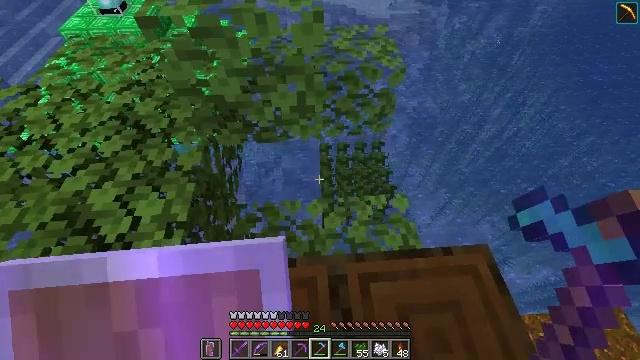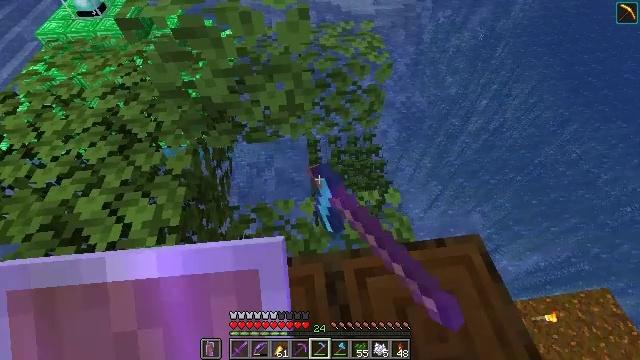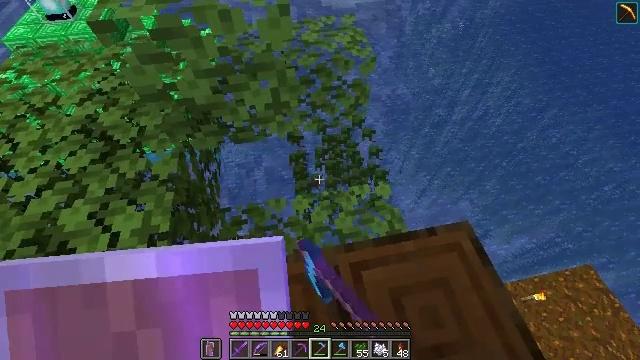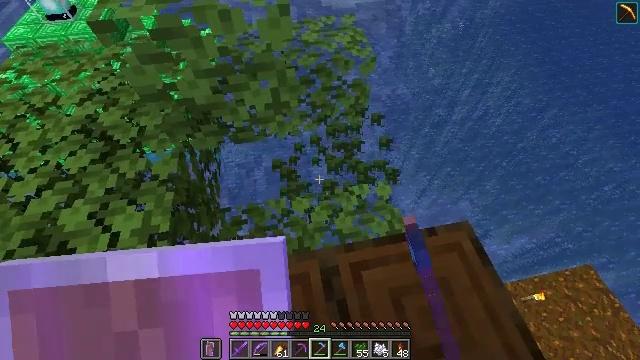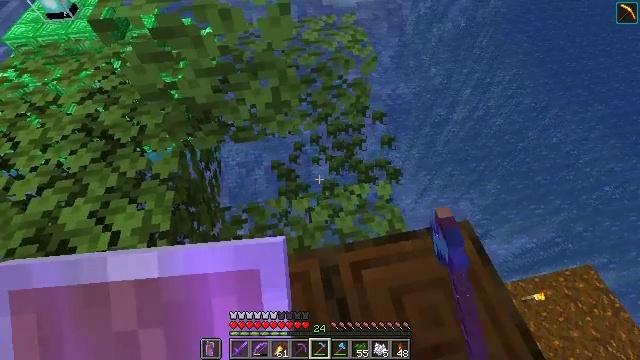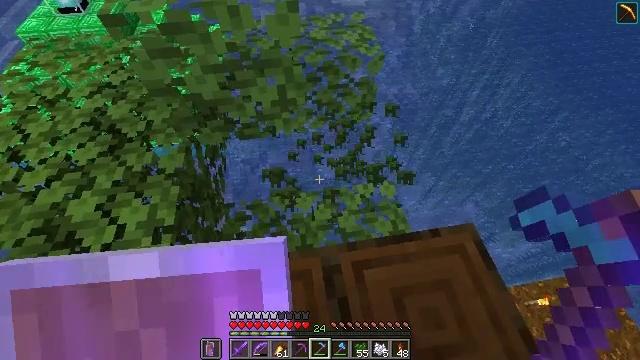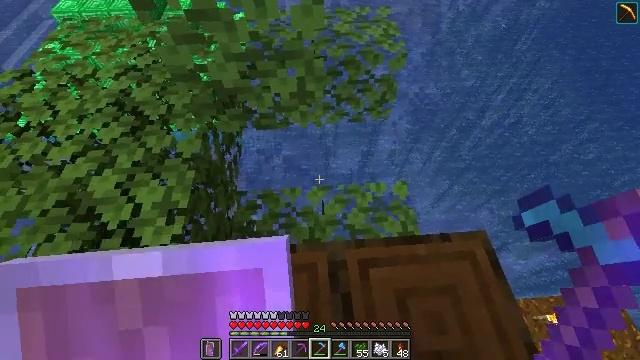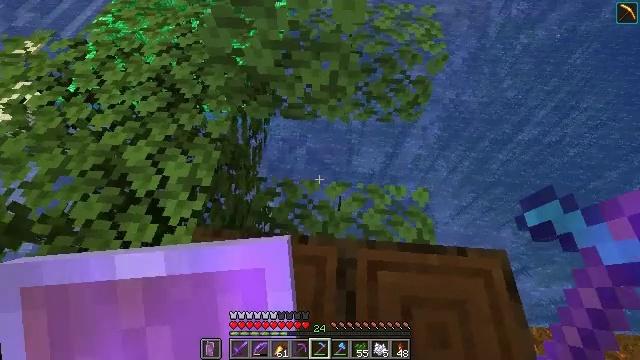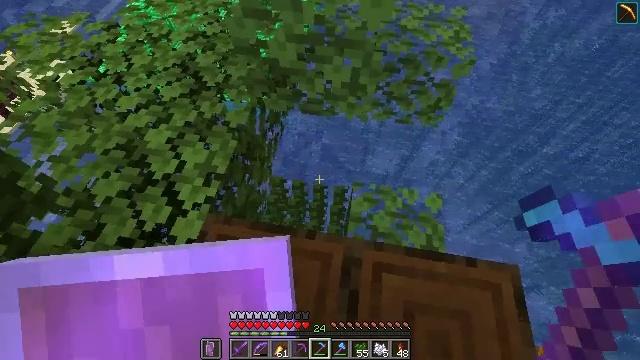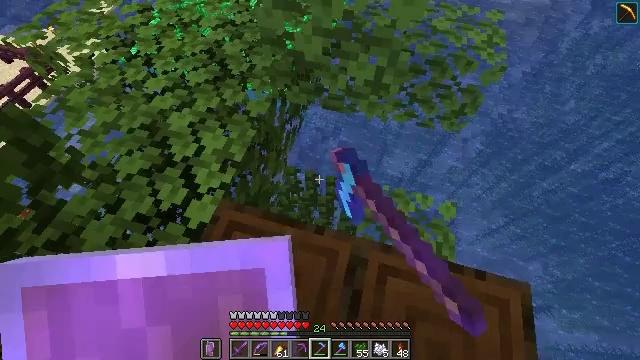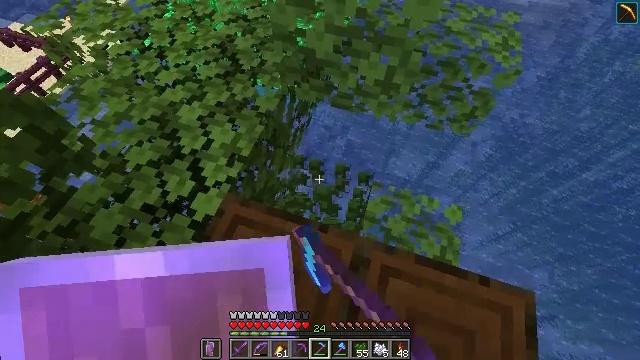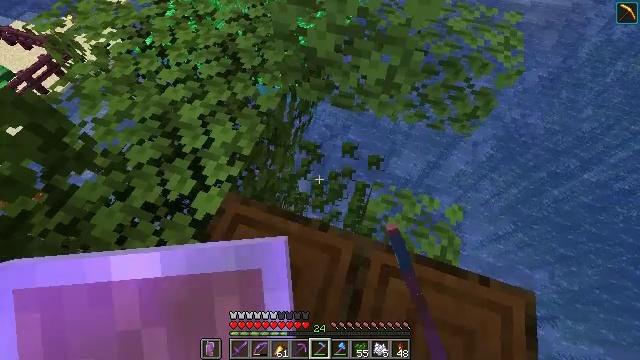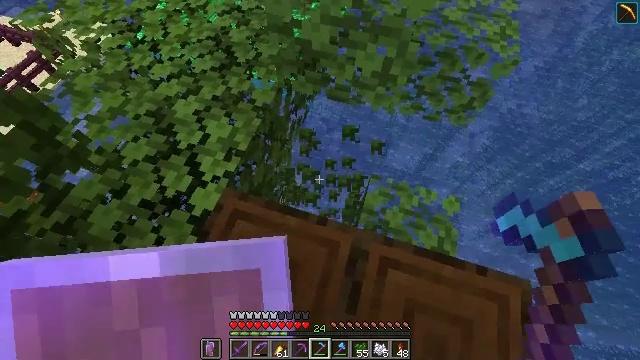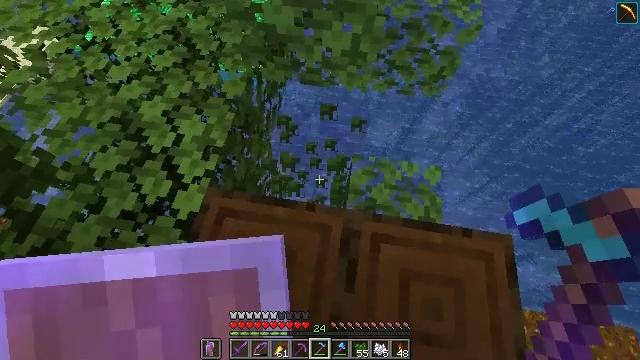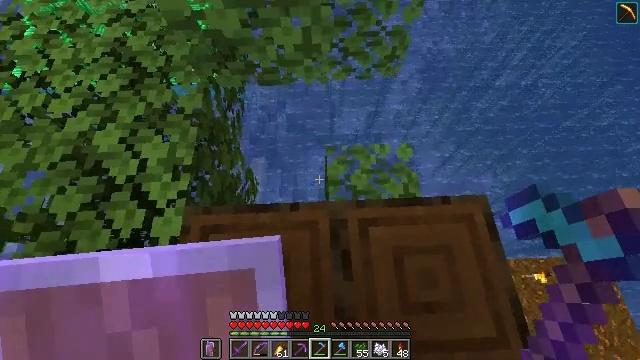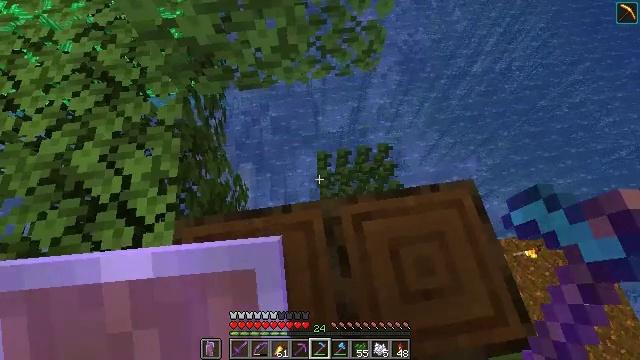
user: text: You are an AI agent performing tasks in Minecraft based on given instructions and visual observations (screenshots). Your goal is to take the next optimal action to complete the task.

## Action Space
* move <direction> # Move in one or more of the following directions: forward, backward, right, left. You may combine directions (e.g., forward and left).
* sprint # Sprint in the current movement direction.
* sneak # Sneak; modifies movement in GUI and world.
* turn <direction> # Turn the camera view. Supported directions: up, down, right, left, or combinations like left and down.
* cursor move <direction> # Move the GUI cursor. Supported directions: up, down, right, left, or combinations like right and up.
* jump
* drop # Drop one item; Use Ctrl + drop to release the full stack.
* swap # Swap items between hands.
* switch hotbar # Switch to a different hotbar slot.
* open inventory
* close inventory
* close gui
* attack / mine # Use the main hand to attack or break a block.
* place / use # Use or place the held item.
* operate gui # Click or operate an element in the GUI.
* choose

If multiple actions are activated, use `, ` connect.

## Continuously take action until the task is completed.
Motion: motion action
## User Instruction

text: Use shears to efficiently mine dark oak leaves.
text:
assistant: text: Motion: turn right, attack / mine
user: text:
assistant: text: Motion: turn right, attack / mine
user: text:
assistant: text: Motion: attack / mine
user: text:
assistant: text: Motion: attack / mine
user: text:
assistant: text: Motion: turn left, attack / mine
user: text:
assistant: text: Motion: turn left and down, attack / mine
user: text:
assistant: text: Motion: turn left and down, attack / mine
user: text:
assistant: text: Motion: turn left, attack / mine
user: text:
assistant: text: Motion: turn left, attack / mine
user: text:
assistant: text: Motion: turn left, attack / mine
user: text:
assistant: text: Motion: attack / mine
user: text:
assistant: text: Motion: turn right and down, attack / mine
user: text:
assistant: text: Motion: turn right and down, attack / mine
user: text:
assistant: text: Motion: turn right, attack / mine
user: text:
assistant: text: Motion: turn right, attack / mine
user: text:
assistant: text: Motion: turn right, attack / mine
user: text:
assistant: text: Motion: attack / mine
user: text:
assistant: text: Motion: attack / mine
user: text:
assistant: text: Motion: attack / mine
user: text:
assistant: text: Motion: attack / mine
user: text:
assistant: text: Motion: turn left and up, attack / mine
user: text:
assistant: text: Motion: turn left and up, attack / mine
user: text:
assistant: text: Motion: turn left and up, attack / mine
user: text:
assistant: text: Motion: turn left and up, attack / mine
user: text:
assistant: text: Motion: turn up, attack / mine
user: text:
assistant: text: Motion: attack / mine
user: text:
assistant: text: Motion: attack / mine
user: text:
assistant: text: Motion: attack / mine
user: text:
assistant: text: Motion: attack / mine
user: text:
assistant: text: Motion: attack / mine